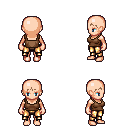
a pixel art fantasy rpg character, female body template, human, light skin, brown pirate shirt, gold greaves, plain hairstyle, four views (front, back, left, right), 2x2 character sprite sheet, small pixel art, hard edges, no anti-aliasing